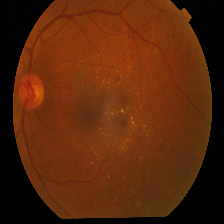
Diabetic retinopathy grade: Proliferative DR